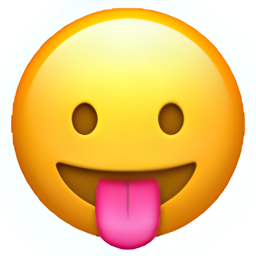
Name: face with stuck out tongue
Emoji: 😛
Group: Smileys & Emotion
Sub-group: face-tongue